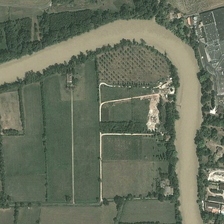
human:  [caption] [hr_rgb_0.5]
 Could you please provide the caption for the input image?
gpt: there is an area around the river .

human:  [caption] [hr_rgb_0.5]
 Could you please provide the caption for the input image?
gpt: there is an area around the river .

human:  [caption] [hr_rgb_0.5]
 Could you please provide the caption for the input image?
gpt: the river is surrounded by a large green field .

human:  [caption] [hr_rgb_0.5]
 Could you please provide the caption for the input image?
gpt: the river is surrounded by a large green field .

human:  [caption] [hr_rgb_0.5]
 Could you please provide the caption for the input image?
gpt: there is an area around the river .